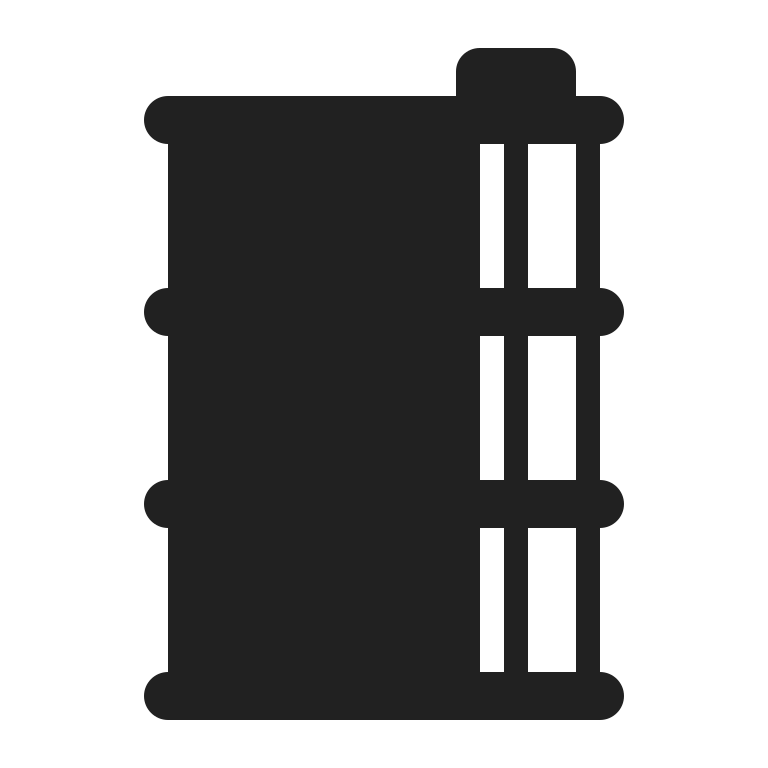
oil drum high contrast